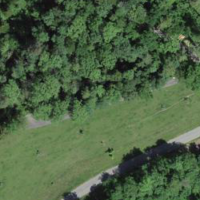
EUNIS habitat code: 44
Species observed at this site:
Impatiens parviflora
Carex sylvatica
Symphoricarpos albus
Lolium giganteum